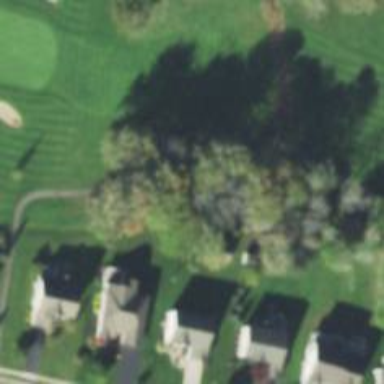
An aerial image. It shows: Service road used as golf cart path.